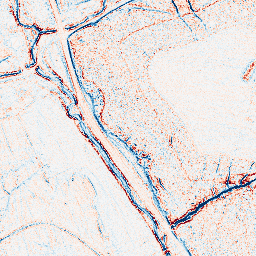
Category: edge_preserving
Decomposition family: anisotropic_diffusion
Decomposition parameters: iterations: 10
kappa: 30
gamma: 0.05
Upsampling method: quartic
Upsampling parameters: scale: 4
Upsampling scale: 4